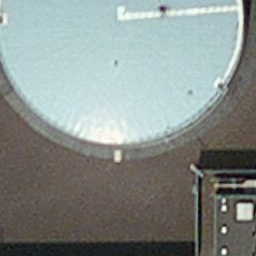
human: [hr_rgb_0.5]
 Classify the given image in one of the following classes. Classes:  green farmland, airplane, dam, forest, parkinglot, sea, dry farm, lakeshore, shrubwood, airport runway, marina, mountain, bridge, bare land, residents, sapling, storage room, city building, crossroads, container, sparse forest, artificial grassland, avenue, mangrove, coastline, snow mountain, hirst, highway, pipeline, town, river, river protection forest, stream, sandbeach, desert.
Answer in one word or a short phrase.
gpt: storage room